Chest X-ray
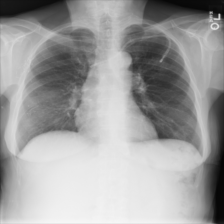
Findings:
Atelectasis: negative
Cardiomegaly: negative
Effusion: negative
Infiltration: negative
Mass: negative
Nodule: negative
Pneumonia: negative
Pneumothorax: negative
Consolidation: negative
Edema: negative
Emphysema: negative
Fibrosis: negative
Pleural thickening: negative
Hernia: negative